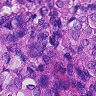
Metastatic tissue present: yes